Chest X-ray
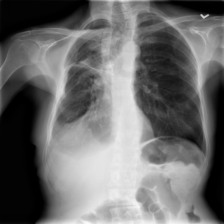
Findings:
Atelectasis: negative
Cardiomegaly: negative
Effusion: negative
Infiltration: negative
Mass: negative
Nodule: negative
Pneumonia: negative
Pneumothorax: negative
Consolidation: negative
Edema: negative
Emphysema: negative
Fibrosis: negative
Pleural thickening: negative
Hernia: negative